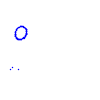
Particle: proton